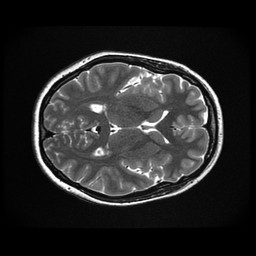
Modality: T2w
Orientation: axial
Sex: female
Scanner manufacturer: ge
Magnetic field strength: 3 T
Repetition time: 5 s
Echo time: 0.1012 s